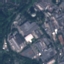
Land use / land cover: Industrial